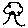
Label: tree